Question: I always get this error when I run my program...

i'm not sure about what's wrong with my program, FYI, actually my program consist of many image processing algorithm's such as
- - - -
I have no idea whether these process triggering the error or not...
but when I remove convexhull / convexity defects, the errors gone...
any solution?
Edited : (added)
this is the code snippet
'''
private void ExtractContourAndHull()
{
using (MemStorage storage = new MemStorage())
{
Contour<Point> contours = backproject.FindContours(Emgu.CV.CvEnum.CHAIN_APPROX_METHOD.CV_CHAIN_APPROX_SIMPLE, Emgu.CV.CvEnum.RETR_TYPE.CV_RETR_LIST, storage);
Contour<Point> biggestContour = null;
Double Result1 = 0;
Double Result2 = 0;
while (contours != null)
{
Result1 = contours.Area;
if (Result1 > Result2)
{
Result2 = Result1;
biggestContour = contours;
}
contours = contours.HNext;
}
if (biggestContour != null)
{
//image.Draw(biggestContour, new Bgr(Color.DarkViolet), 2);
Contour<Point> currentContour = biggestContour.ApproxPoly(biggestContour.Perimeter * 0.005, storage);
image.Draw(currentContour, new Bgr(Color.LimeGreen), 2);
biggestContour = currentContour;
hull = biggestContour.GetConvexHull(ORIENTATION.CV_CLOCKWISE);
box = biggestContour.GetMinAreaRect();
PointF[] points = box.GetVertices();
//handRect = box.MinAreaRect();
//image.Draw(handRect, new Bgr(200, 0, 0), 1);
Point[] ps = new Point[points.Length];
for (int i = 0; i < points.Length; i++)
ps[i] = new Point((int)points[i].X, (int)points[i].Y);
image.DrawPolyline(hull.ToArray(), true, new Bgr(200, 125, 75), 2);
image.Draw(new CircleF(new PointF(box.center.X, box.center.Y), 3), new Bgr(200, 125, 75), 2);
//ellip.MCvBox2D= CvInvoke.cvFitEllipse2(biggestContour.Ptr);
//image.Draw(new Ellipse(ellip.MCvBox2D), new Bgr(Color.LavenderBlush), 3);
//PointF center;
//float radius;
//CvInvoke.cvMinEnclosingCircle(biggestContour.Ptr, out center, out radius);
//image.Draw(new CircleF(center, radius), new Bgr(Color.Gold), 2);
//image.Draw(new CircleF(new PointF(ellip.MCvBox2D.center.X, ellip.MCvBox2D.center.Y), 3), new Bgr(100, 25, 55), 2);
//image.Draw(ellip, new Bgr(Color.DeepPink), 2);
//CvInvoke.cvEllipse(image, new Point((int)ellip.MCvBox2D.center.X, (int)ellip.MCvBox2D.center.Y), new System.Drawing.Size((int)ellip.MCvBox2D.size.Width, (int)ellip.MCvBox2D.size.Height), ellip.MCvBox2D.angle, 0, 360, new MCvScalar(120, 233, 88), 1, Emgu.CV.CvEnum.LINE_TYPE.EIGHT_CONNECTED, 0);
//image.Draw(new Ellipse(new PointF(box.center.X, box.center.Y), new SizeF(box.size.Height, box.size.Width), box.angle), new Bgr(0, 0, 0), 2);
filteredHull = new Seq<Point>(storage);
for (int i = 0; i < hull.Total; i++)
{
if (Math.Sqrt(Math.Pow(hull[i].X - hull[i + 1].X, 2) + Math.Pow(hull[i].Y - hull[i + 1].Y, 2)) > box.size.Width / 10)
{
filteredHull.Push(hull[i]);
}
}
defects = biggestContour.GetConvexityDefacts(storage, Emgu.CV.CvEnum.ORIENTATION.CV_CLOCKWISE);
defectArray = defects.ToArray();
}
}
}
private void DrawAndComputeFingersNum()
{
using (MemStorage storage = new MemStorage())
{
int fingerNum = 0;
#region hull drawing
//for (int i = 0; i < filteredHull.Total; i++)
//{
// PointF hullPoint = new PointF((float)filteredHull[i].X,
// (float)filteredHull[i].Y);
// CircleF hullCircle = new CircleF(hullPoint, 4);
// image.Draw(hullCircle, new Bgr(Color.Aquamarine), 2);
//}
#endregion
#region defects drawing
***defects = new Seq<MCvConvexityDefect>(storage);***
for (int i = 0; i < defects.Total; i++)
{
PointF startPoint = new PointF((float)defectArray[i].StartPoint.X,
(float)defectArray[i].StartPoint.Y);
PointF depthPoint = new PointF((float)defectArray[i].DepthPoint.X,
(float)defectArray[i].DepthPoint.Y);
PointF endPoint = new PointF((float)defectArray[i].EndPoint.X,
(float)defectArray[i].EndPoint.Y);
LineSegment2D startDepthLine = new LineSegment2D(defectArray[i].StartPoint, defectArray[i].DepthPoint);
LineSegment2D depthEndLine = new LineSegment2D(defectArray[i].DepthPoint, defectArray[i].EndPoint);
CircleF startCircle = new CircleF(startPoint, 5f);
CircleF depthCircle = new CircleF(depthPoint, 5f);
CircleF endCircle = new CircleF(endPoint, 5f);
MCvFont angga = new MCvFont(Emgu.CV.CvEnum.FONT.CV_FONT_HERSHEY_SCRIPT_COMPLEX, 0.5, 0.5);
// image.Draw(defectArray[i].StartPoint.X.ToString() + " , " + defectArray[i].StartPoint.Y.ToString(), ref angga, new Point(defectArray[i].StartPoint.X, defectArray[i].StartPoint.Y), new Bgr(Color.Red));
image.Draw(defectArray[i].StartPoint.X.ToString() + " , " + defectArray[i].StartPoint.Y.ToString() + " , " + i.ToString(), ref angga, new Point(defectArray[i].StartPoint.X, defectArray[i].StartPoint.Y), new Bgr(Color.Red));
//Custom heuristic based on some experiment, double check it before use
if ((startCircle.Center.Y < box.center.Y || depthCircle.Center.Y < box.center.Y) && (startCircle.Center.Y < depthCircle.Center.Y) && (Math.Sqrt(Math.Pow(startCircle.Center.X - depthCircle.Center.X, 2) + Math.Pow(startCircle.Center.Y - depthCircle.Center.Y, 2)) > box.size.Height / 6.5))
{
fingerNum++;
//image.Draw(startDepthLine, new Bgr(Color.Blue), 2);
//image.Draw(depthEndLine, new Bgr(Color.Magenta), 2);
}
image.Draw(startCircle, new Bgr(Color.Red), 2);
image.Draw(depthCircle, new Bgr(Color.Yellow), 5);
//image.Draw(endCircle, new Bgr(Color.DarkBlue), 4);
}
#endregion
MCvFont font = new MCvFont(Emgu.CV.CvEnum.FONT.CV_FONT_HERSHEY_DUPLEX, 5d, 5d);
image.Draw(fingerNum.ToString(), ref font, new Point(50, 150), new Bgr(Color.White));
hand.fingerChangedCompute = fingerNum;
}
}
public MemStorage storage { get; set; }
'''
orgin
take a look at DrawandComputeFingersNUm() you'll see a line
'''
defects = new Seq<MCvConvexityDefect>(storage);
'''
the problem will occur when I uncomment the line above..
anyone knows how to solve this problem?
any help would be appreciated..
thanks
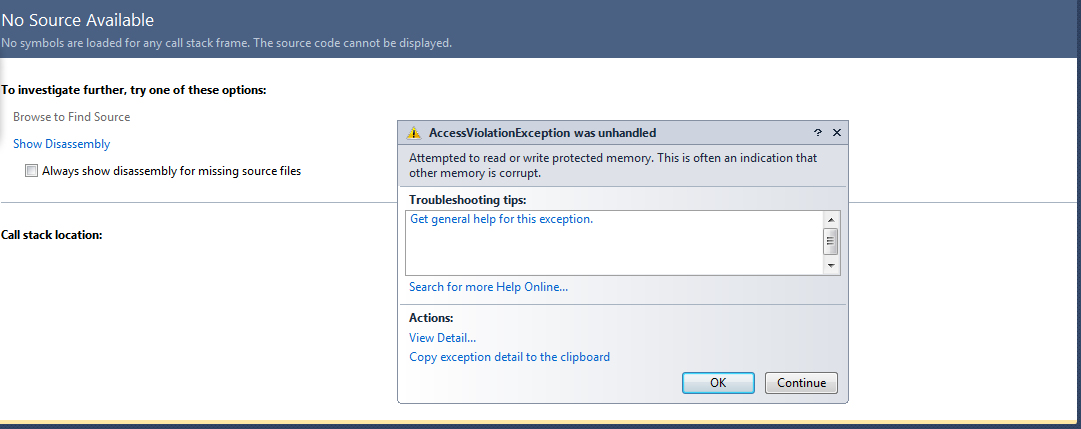
Answer: as you know I'm the creator of the code you are using.
One of my reader find sometimes an issue similar to yours, commented my post and suggest to remove the using Memstorage and put it globally then clear the storage inside 'DrawAndComputeFingersNum()' function
'''
MemStorage storage = new MemStorage() //Global Declaration
private void DrawAndComputeFingersNum()
{
int fingerNum = 0;
#region hull drawing
//for (int i = 0; i < filteredHull.Total; i++)
//{
// PointF hullPoint = new PointF((float)filteredHull[i].X,
// (float)filteredHull[i].Y);
// CircleF hullCircle = new CircleF(hullPoint, 4);
// image.Draw(hullCircle, new Bgr(Color.Aquamarine), 2);
//}
#endregion
#region defects drawing
defects = new Seq<MCvConvexityDefect>(storage);
for (int i = 0; i < defects.Total; i++)
{
PointF startPoint = new PointF((float)defectArray[i].StartPoint.X,
(float)defectArray[i].StartPoint.Y);
PointF depthPoint = new PointF((float)defectArray[i].DepthPoint.X,
(float)defectArray[i].DepthPoint.Y);
PointF endPoint = new PointF((float)defectArray[i].EndPoint.X,
(float)defectArray[i].EndPoint.Y);
LineSegment2D startDepthLine = new LineSegment2D(defectArray[i].StartPoint, defectArray[i].DepthPoint);
LineSegment2D depthEndLine = new LineSegment2D(defectArray[i].DepthPoint, defectArray[i].EndPoint);
CircleF startCircle = new CircleF(startPoint, 5f);
CircleF depthCircle = new CircleF(depthPoint, 5f);
CircleF endCircle = new CircleF(endPoint, 5f);
MCvFont angga = new MCvFont(Emgu.CV.CvEnum.FONT.CV_FONT_HERSHEY_SCRIPT_COMPLEX, 0.5, 0.5);
// image.Draw(defectArray[i].StartPoint.X.ToString() + " , " + defectArray[i].StartPoint.Y.ToString(), ref angga, new Point(defectArray[i].StartPoint.X, defectArray[i].StartPoint.Y), new Bgr(Color.Red));
image.Draw(defectArray[i].StartPoint.X.ToString() + " , " + defectArray[i].StartPoint.Y.ToString() + " , " + i.ToString(), ref angga, new Point(defectArray[i].StartPoint.X, defectArray[i].StartPoint.Y), new Bgr(Color.Red));
//Custom heuristic based on some experiment, double check it before use
if ((startCircle.Center.Y < box.center.Y || depthCircle.Center.Y < box.center.Y) && (startCircle.Center.Y < depthCircle.Center.Y) && (Math.Sqrt(Math.Pow(startCircle.Center.X - depthCircle.Center.X, 2) + Math.Pow(startCircle.Center.Y - depthCircle.Center.Y, 2)) > box.size.Height / 6.5))
{
fingerNum++;
//image.Draw(startDepthLine, new Bgr(Color.Blue), 2);
//image.Draw(depthEndLine, new Bgr(Color.Magenta), 2);
}
image.Draw(startCircle, new Bgr(Color.Red), 2);
image.Draw(depthCircle, new Bgr(Color.Yellow), 5);
//image.Draw(endCircle, new Bgr(Color.DarkBlue), 4);
}
#endregion
MCvFont font = new MCvFont(Emgu.CV.CvEnum.FONT.CV_FONT_HERSHEY_DUPLEX, 5d, 5d);
image.Draw(fingerNum.ToString(), ref font, new Point(50, 150), new Bgr(Color.White));
hand.fingerChangedCompute = fingerNum;
storage.clear(); // clear storage allocation
}
'''